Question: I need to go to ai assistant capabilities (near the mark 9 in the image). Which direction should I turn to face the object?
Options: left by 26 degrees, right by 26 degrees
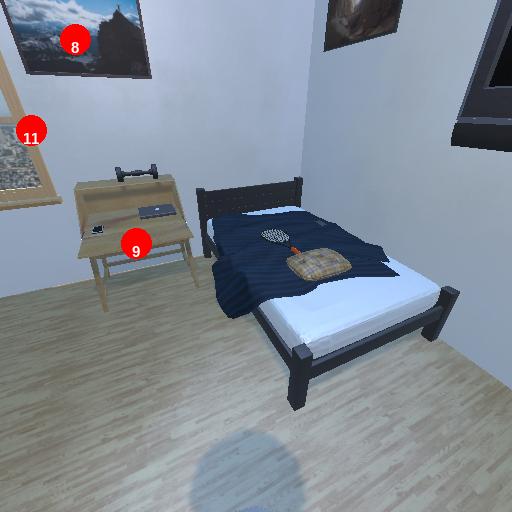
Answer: left by 26 degrees